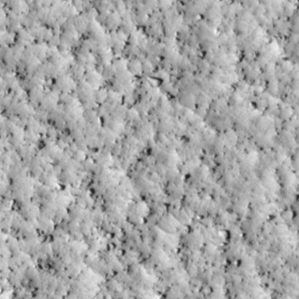
Label: non_frost